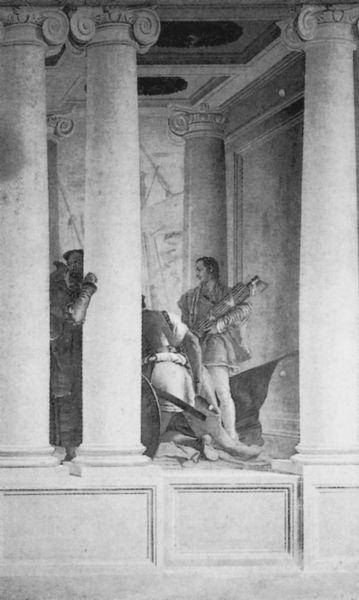
Titel: Die griechische Flotte in Aulis
Künstler: Giambattista Tiepolo
Standort: Vicenza, Villa Valmarana (EU - I - Venetien)
Schlagwörter: gemälde, mann, weiß, menschen, grau, marmor, männer, raum, schwarz, säule, säulen, tisch, zeichnung, rock, architektur, arm, tragen, bild, fahne, flagge, rad, soldaten, durchgang, podest, tor, foto, schild, schwarzweiß, schwert, knien, soldat, kapitelle, kapitell, voluten, ionisch, tempel, fresko, wandbild, verdeckt, köcher, ionische, beratung, musikanten, mánner